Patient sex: M
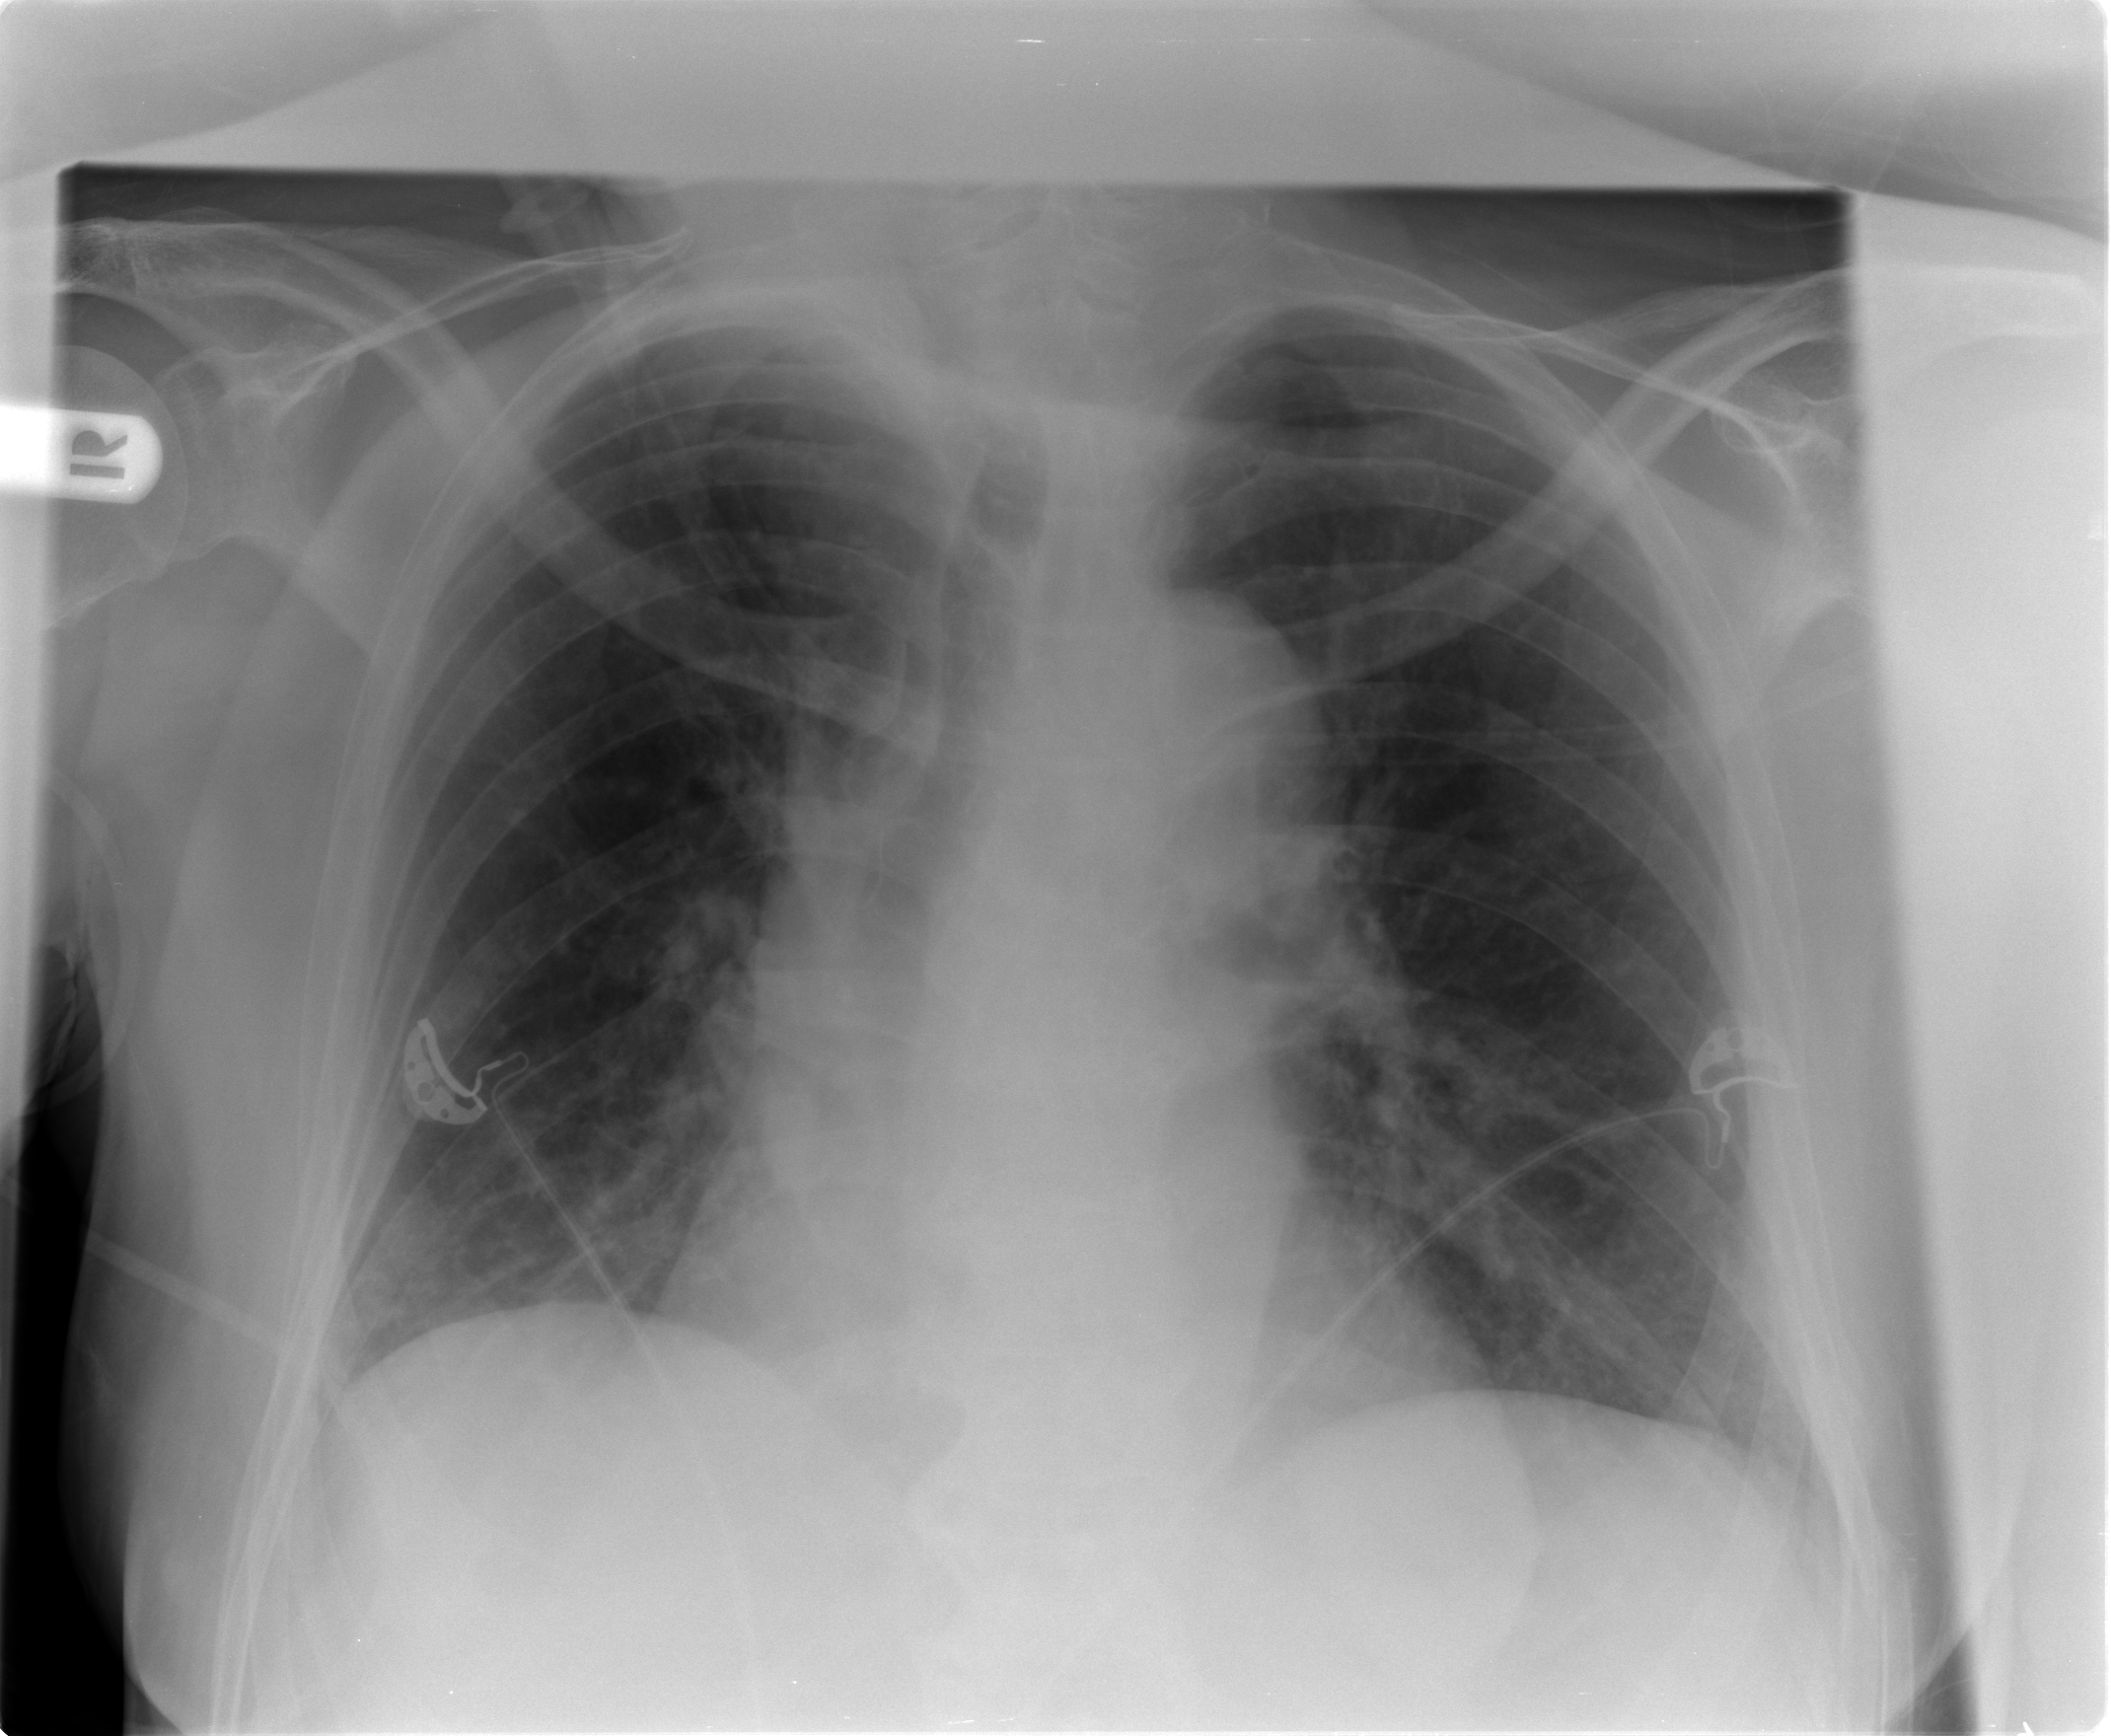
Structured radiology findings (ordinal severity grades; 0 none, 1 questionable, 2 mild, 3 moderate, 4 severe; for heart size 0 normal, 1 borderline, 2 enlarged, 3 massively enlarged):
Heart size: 2
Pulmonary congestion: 1
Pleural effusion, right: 0
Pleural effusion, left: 0
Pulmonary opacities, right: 1
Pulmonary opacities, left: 1
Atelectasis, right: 1
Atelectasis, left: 1